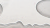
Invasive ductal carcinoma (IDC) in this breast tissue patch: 0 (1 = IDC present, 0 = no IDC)